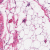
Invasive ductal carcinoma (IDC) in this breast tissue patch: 0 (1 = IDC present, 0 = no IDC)